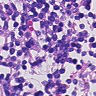
Metastatic tissue present: no